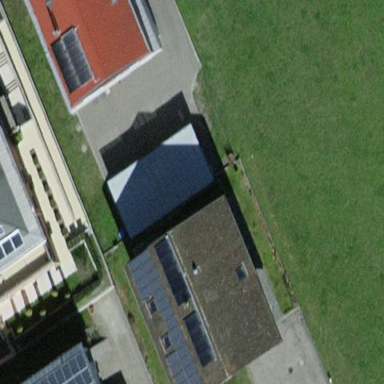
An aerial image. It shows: Garage building.